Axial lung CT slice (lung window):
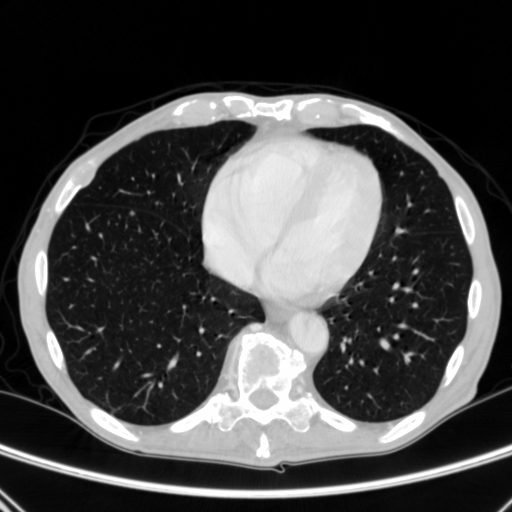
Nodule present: yes
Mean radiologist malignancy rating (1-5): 3